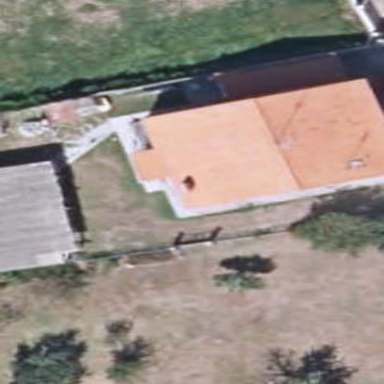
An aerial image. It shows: Simple house.